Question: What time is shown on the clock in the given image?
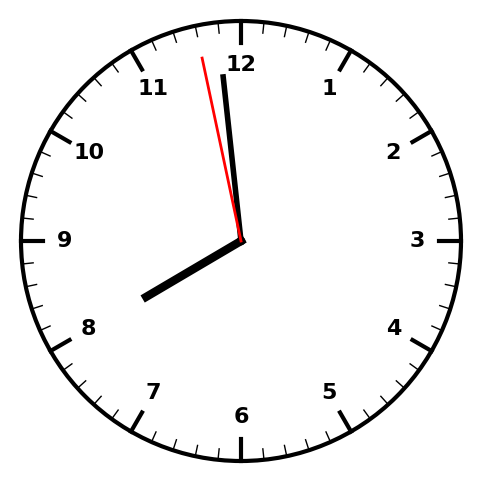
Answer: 07:58:58